Оптическая система микроскопа включает в себя линзу, показанную на рисунке. Поверхности такой линзы сферические, причём центром левой поверхности $S_1$ является точка $C_1$, а её радиус равен $R_1$; центр правой поверхности $S_2$ — точка $C_2$, её радиус $R_2$. Показатель преломления стекла относительно воздуха равен $n$m а расстояние между центрами двух сфер составляет $C_1C_2=\frac{R_2}{n}$. Пусть объект находится в точке $C_1$.
Покажите, что весь свет, прошедший через линзу, сфокусируется в некоторой точке $Q$.
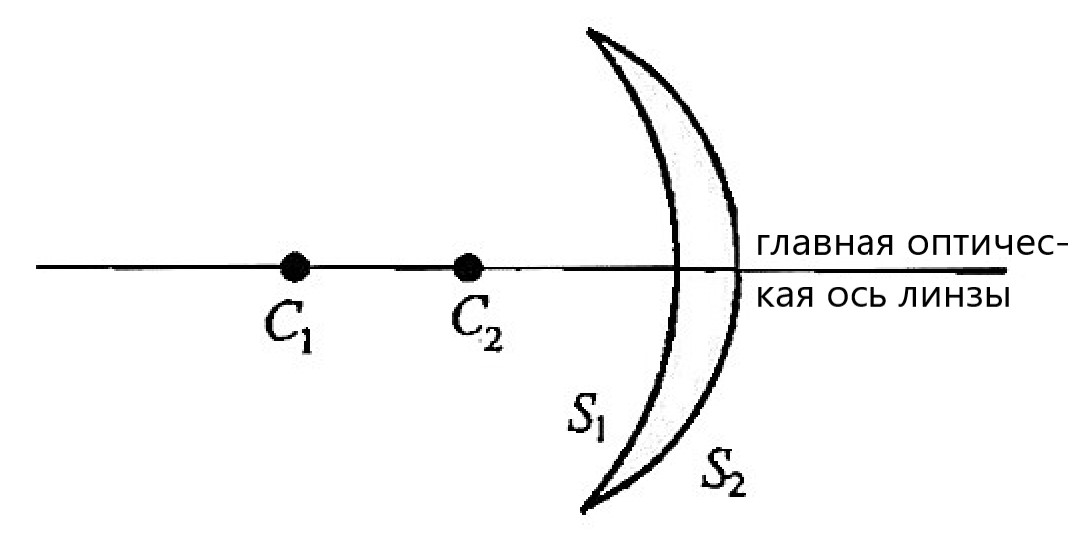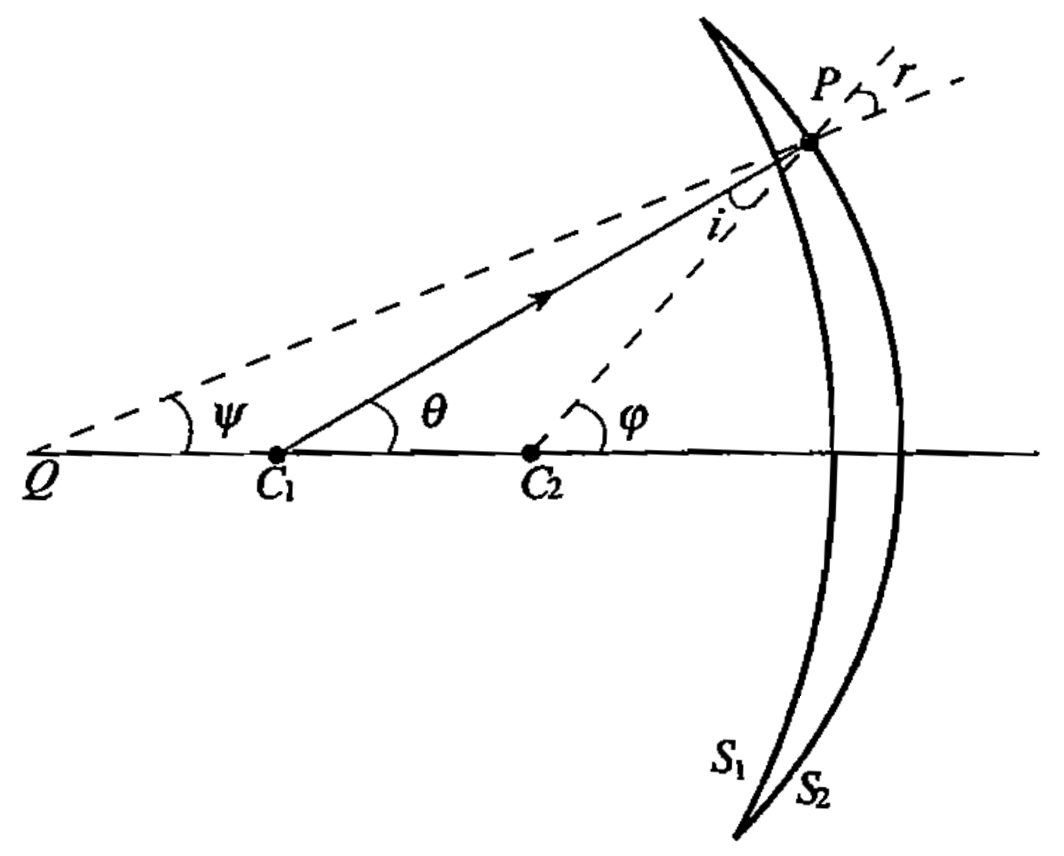
Решение: Свет, излучаемый источником в точке $C_1$, при попадании в линзу сначала пересечёт поверхность $S_1$. Так как $C_1$ является центром $S_1$, то все лучи будут проходить через $S_1$ без преломления и после этого падать на $S_2$. Рассмотрим преломление лучей на поверхности $S_2$. Обозначим для луча $C_1P$, составляющего с главной оптической осью системы угол $\theta$, угол падения как $i$, а угол преломления — как $r$, как показано на рисунке выше. Из закона Снеллиуса:\[n\sin i=\sin r.\]Из теоремы синусов для треугольника $\triangle C_1PC_2$ получим\[\frac{C_2P}{\sin\theta}=\frac{C_1C_2}{\sin i}.\]Учитывая, что $C_2P=R_2$ и $C_1C_2=\frac{R_2}{n}$, из предыдущих равенств получаем\[\frac{R_2}{\sin\theta}=\frac{R_2}{n\sin i}\implies n\sin i=\sin\theta.\]Таким образом,\[r=\theta.\] Обозначим угол между $C_2P$ и главной оптической осью как $\varphi$, тогда\[\varphi=\theta+i=r+i.\]Из этого равенства видно, что при $i\neq0$ выполняется $r<\varphi$. Это значит, что продолжение преломлённого луча пересекает главную оптическую ось систему в некоторой точке $Q$. Обозначим $\angle PQC_2=\psi$. Тогда\[\psi=\varphi-\angle QPC_2=\varphi-r=i.\]Из теоремы синусов для треугольника $\triangle PQC_1$ следует, что\[\frac{QC_2}{\sin r}=\frac{C_2P}{\sin\psi},\]откуда\[QC_2=C_2P\frac{\sin r}{\sin\psi}=nR_2.\] В силу произвольности рассматриваемого луча полученное значение $QC_2$ не зависит от угла $\theta$. Это значит, что все лучи света, падающие на $S_2$, пересекутся в точке $Q$, и расстояние $Q$ и $C_2$ равно $nR_2$.
Темы:
T, Оптика, Геометрическая оптика, Преломление, Китайские